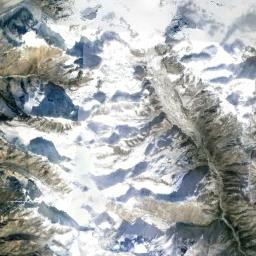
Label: snowberg